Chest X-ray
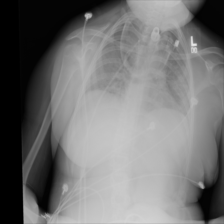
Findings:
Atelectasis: negative
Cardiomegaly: negative
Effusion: negative
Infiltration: positive
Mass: negative
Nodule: negative
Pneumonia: negative
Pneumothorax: negative
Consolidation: negative
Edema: negative
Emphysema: negative
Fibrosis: negative
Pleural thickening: negative
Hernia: negative